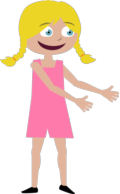
smile girl